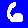
Digit: 6